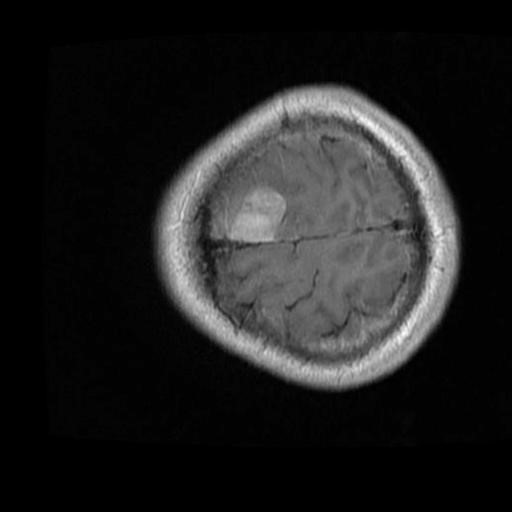
Label: brain_menin